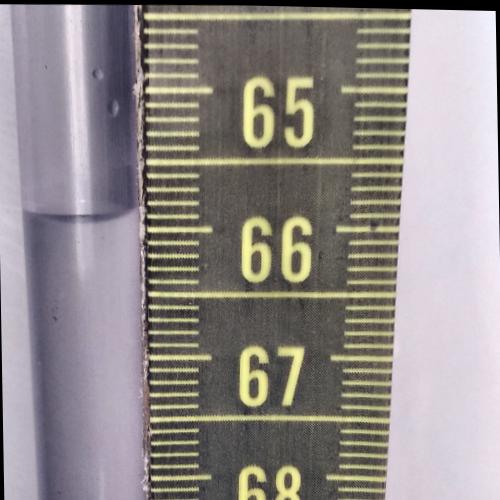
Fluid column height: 65.9 cm